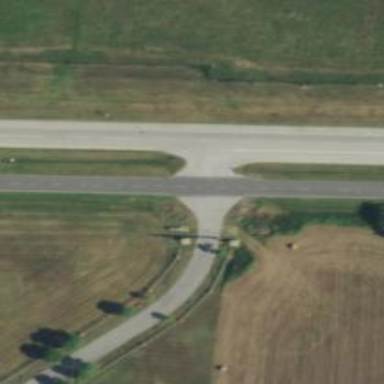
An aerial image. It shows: Secondary link road.